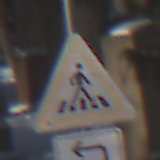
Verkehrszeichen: FussgaengerueberwegLinks
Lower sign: RichtungsangabeDurchPfeile2
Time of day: MorningAfternoon
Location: Outdoor (Special)
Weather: Clear
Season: Winter
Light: Natural